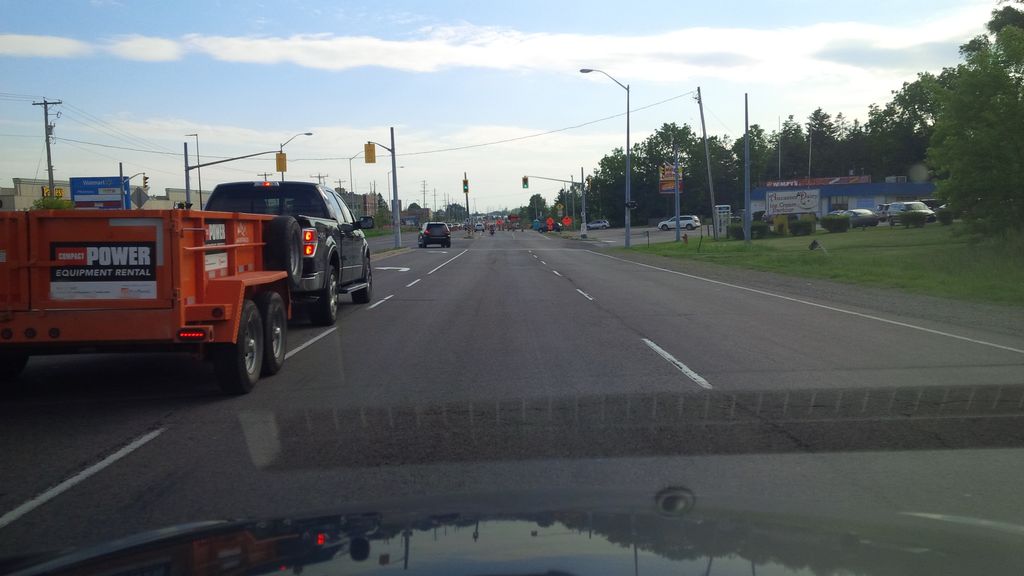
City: hamilton